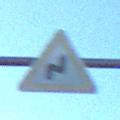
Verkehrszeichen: DoppelkurveRechts
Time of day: MorningAfternoon
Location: Outdoor (Urban)
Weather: Clear
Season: NotSpecified
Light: Natural